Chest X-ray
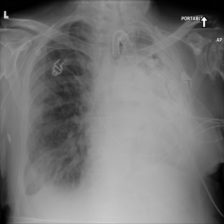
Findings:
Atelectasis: positive
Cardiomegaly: negative
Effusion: positive
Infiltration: positive
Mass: negative
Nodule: negative
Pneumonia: negative
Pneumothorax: negative
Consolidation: negative
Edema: negative
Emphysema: negative
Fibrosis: negative
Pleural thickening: negative
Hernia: negative